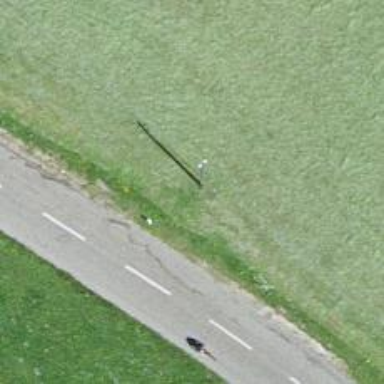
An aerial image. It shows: Power pole.